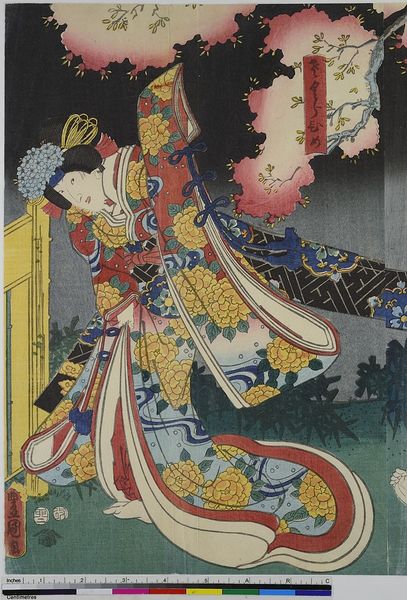
Titel: Die Schauspieler Nakamura Shibajaku I als der Diener Yodohei, Kataoka Gado II als Seigen Doshin und Iwai Kumesaburo III als Sakurahime
Künstler: Utagawa Kunisada
Standort: Hamburg
Institution: Museum für Kunst und Gewerbe Hamburg
Schlagwörter: theater, holzschnitt, druckgraphik, druckgrafik, zeit, schauspieler, farbholzschnitt, schauspielerin, kabuki, edo, reproduktionen, druckerzeugnisse, theateraufführung, soga, hanabutai, banjaku